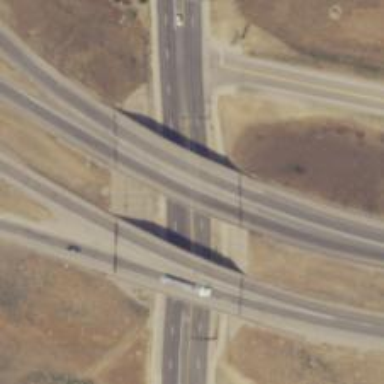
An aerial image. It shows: Trunk highway bridge with asphalt surface. It is expressway with grade1 tracktype.